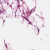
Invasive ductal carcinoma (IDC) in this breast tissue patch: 0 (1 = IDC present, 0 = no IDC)